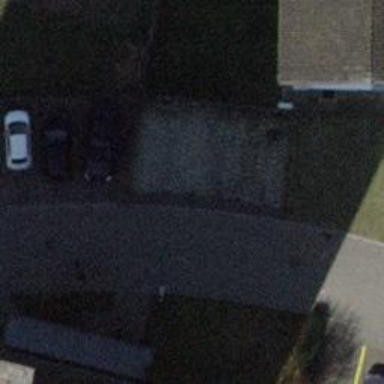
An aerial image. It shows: Street side parking area.